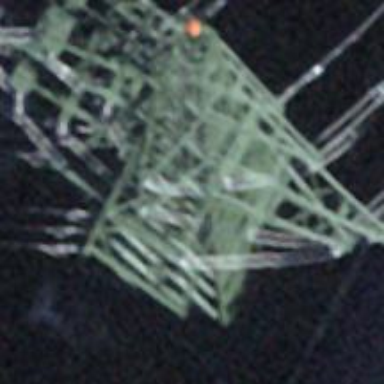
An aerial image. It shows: Lattice structure tower used for power transmission.